Question: Just wondering why 'Java' and '.NET Framework' uses different sorting algorithm by default.
'Array.Sort()' uses <URL> says:
> In Java, the Arrays.sort() methods use merge sort or a tuned
quicksort depending on the datatypes and for implementation efficiency
switch to insertion sort when fewer than seven array elements are
being sorted
'Array.Sort/List.Sort()' uses <URL>:
> List.Sort() uses Array.Sort, which uses the QuickSort algorithm. This
implementation performs an unstable sort; that is, if two elements are
equal, their order might not be preserved. In contrast, a stable sort
preserves the order of elements that are equal.
By looking at the great <URL> table we can see that both algorithms has pretty different behaviour from Worst Case and Memory Usage perspectives:

Both 'Java' and '.NET' are great Frameworks for Enterprise Solutions development, both has platforms for embedded development. So why they are using different sorting algorithm by default, any thoughts?
I see that two persons already voted to close this quesion as not constructive. I believe Java and .NET are most popular development Frameworks so it would be really interesting to find any non trivial and interesting thoughts, perhaps facts!, regarding such decision.
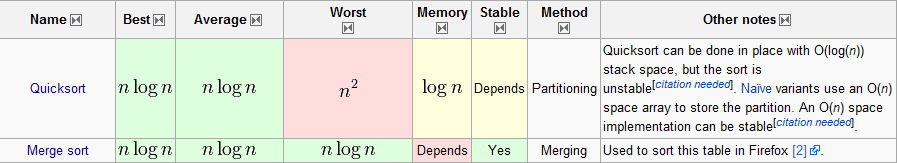
Answer: Different development teams in two different companies came to different conclusions regarding the usual use case for their frameworks and components and have decided to implement accordingly.